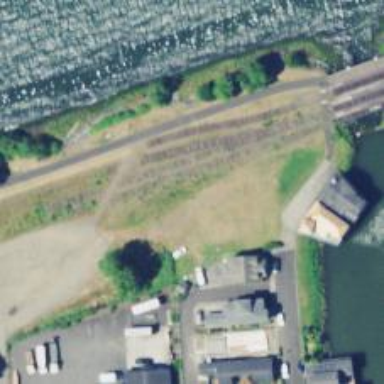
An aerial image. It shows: Abandoned railway.